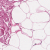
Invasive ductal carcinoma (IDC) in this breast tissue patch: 0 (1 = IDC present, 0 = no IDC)